Question: In one of the activity of my application, I am displaying user names with their points in front of the names.
The name may have different number of characters, but I want the strings to end at the same place.
I am but the and .
Is there any work around for this?
:
'''
private String separateNamePoints{
String text="";
//text is separated by ,
String[]splittedRawText=rawText.split(",");
String name=(splittedRawText)[0];
String points=(splittedRawText)[1];
int pointsLength=points.length();
int reqSpaceLength=40-name.length();
String space="";
for(int i=0;i<reqSpaceLength;i++){
space+=" ";
}
if(pointsLength==1)
space+=" ";
else if(pointsLength==2)
space+=" ";
else if(pointsLength==3)
space+=" ";
text=name+space+points;
return text;
}
'''
And :

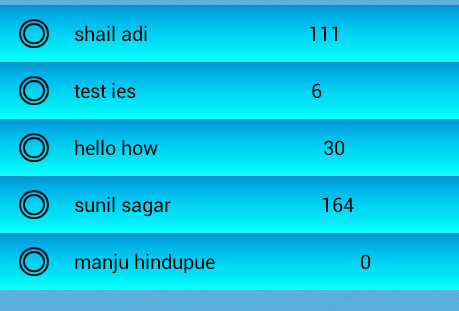
Answer: .
In this case, need to create a custom control containing separate edittexts to display the data.